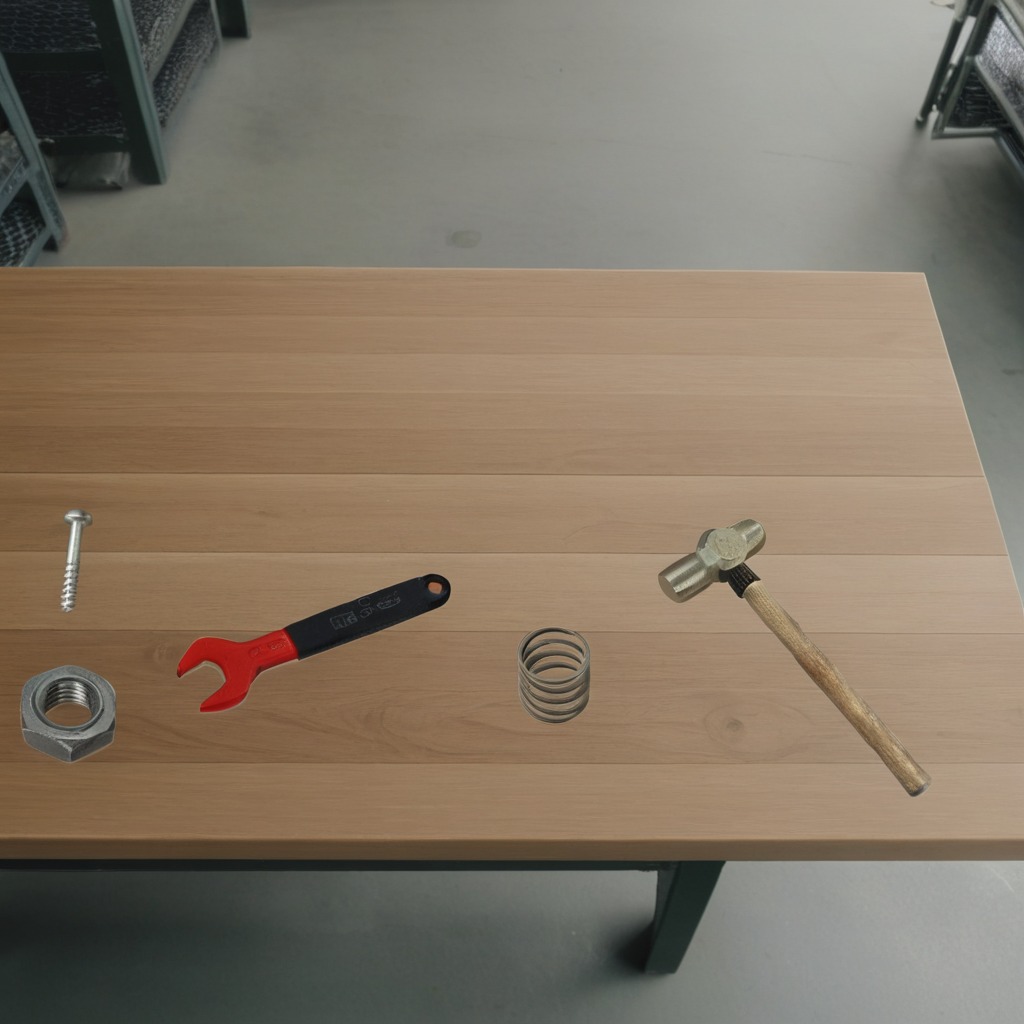
A metal machine screw, a hammer, a coiled metal spring, a metal nut, and a wrench are lying on the workbench inside a coastal fishing gear workshop.